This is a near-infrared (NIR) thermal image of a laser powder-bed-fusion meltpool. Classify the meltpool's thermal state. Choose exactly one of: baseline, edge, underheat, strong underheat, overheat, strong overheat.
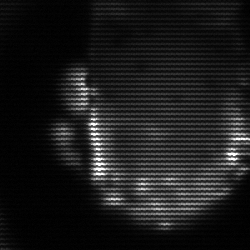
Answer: baseline